Breast ultrasound image
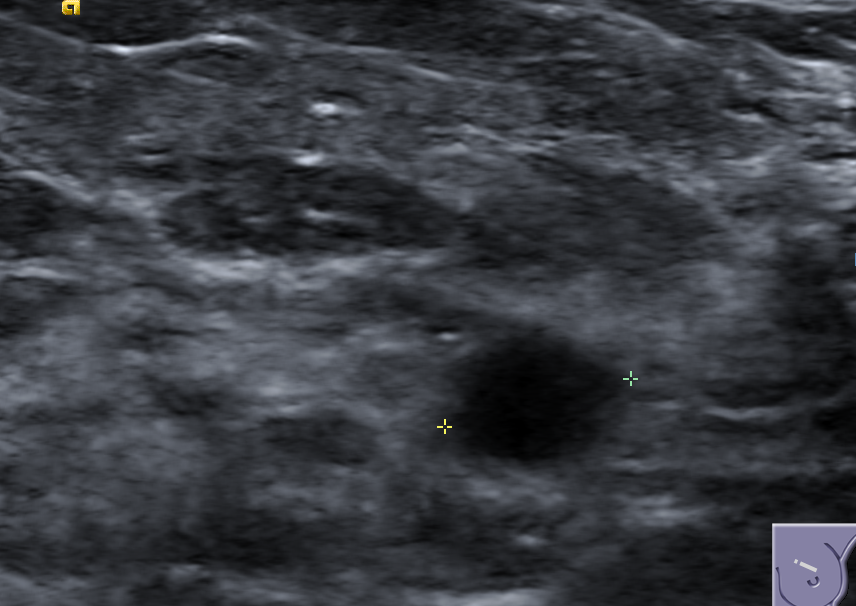
Diagnosis: malignant